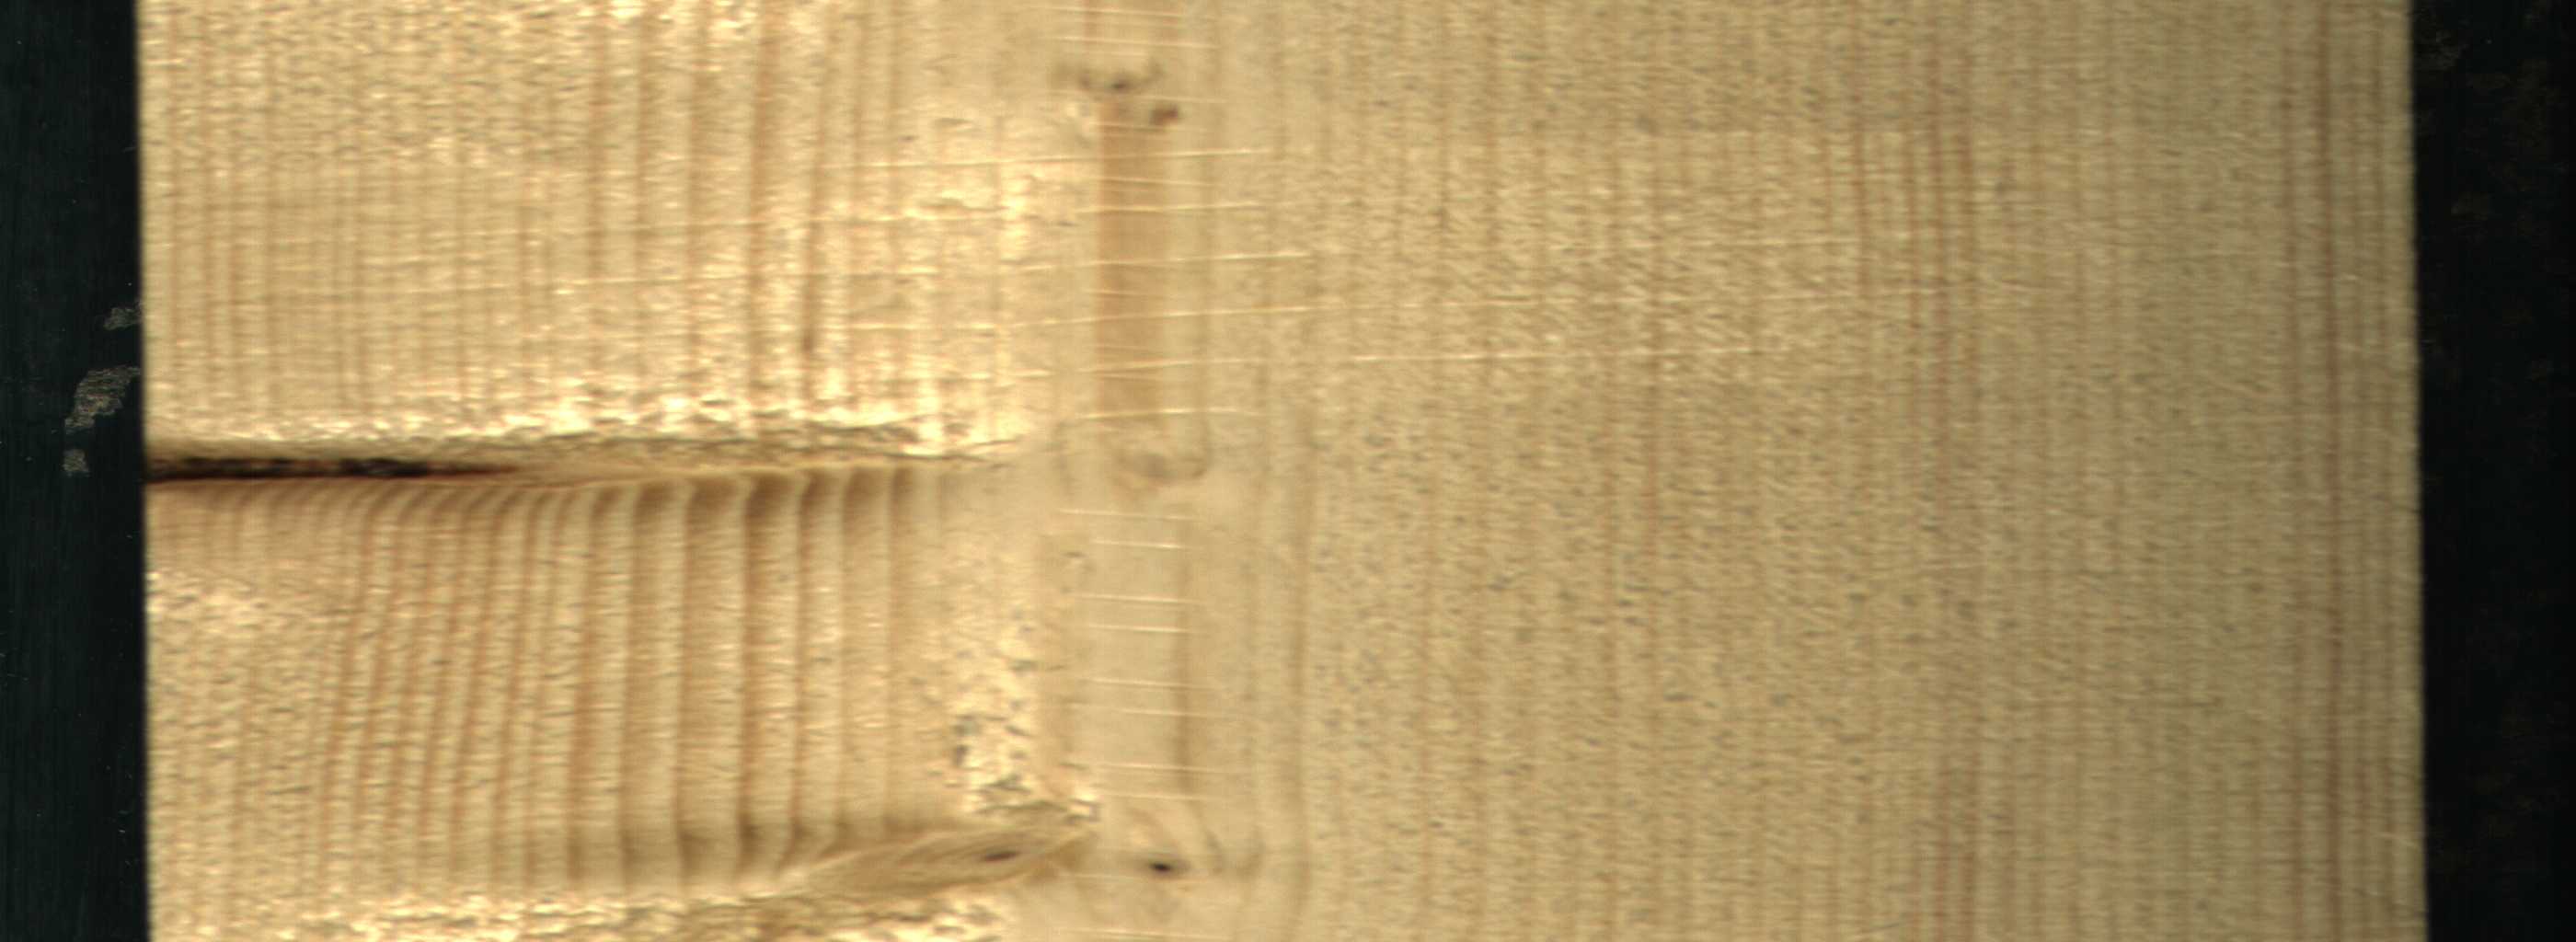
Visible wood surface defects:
Knot_missing
Live_Knot